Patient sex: M
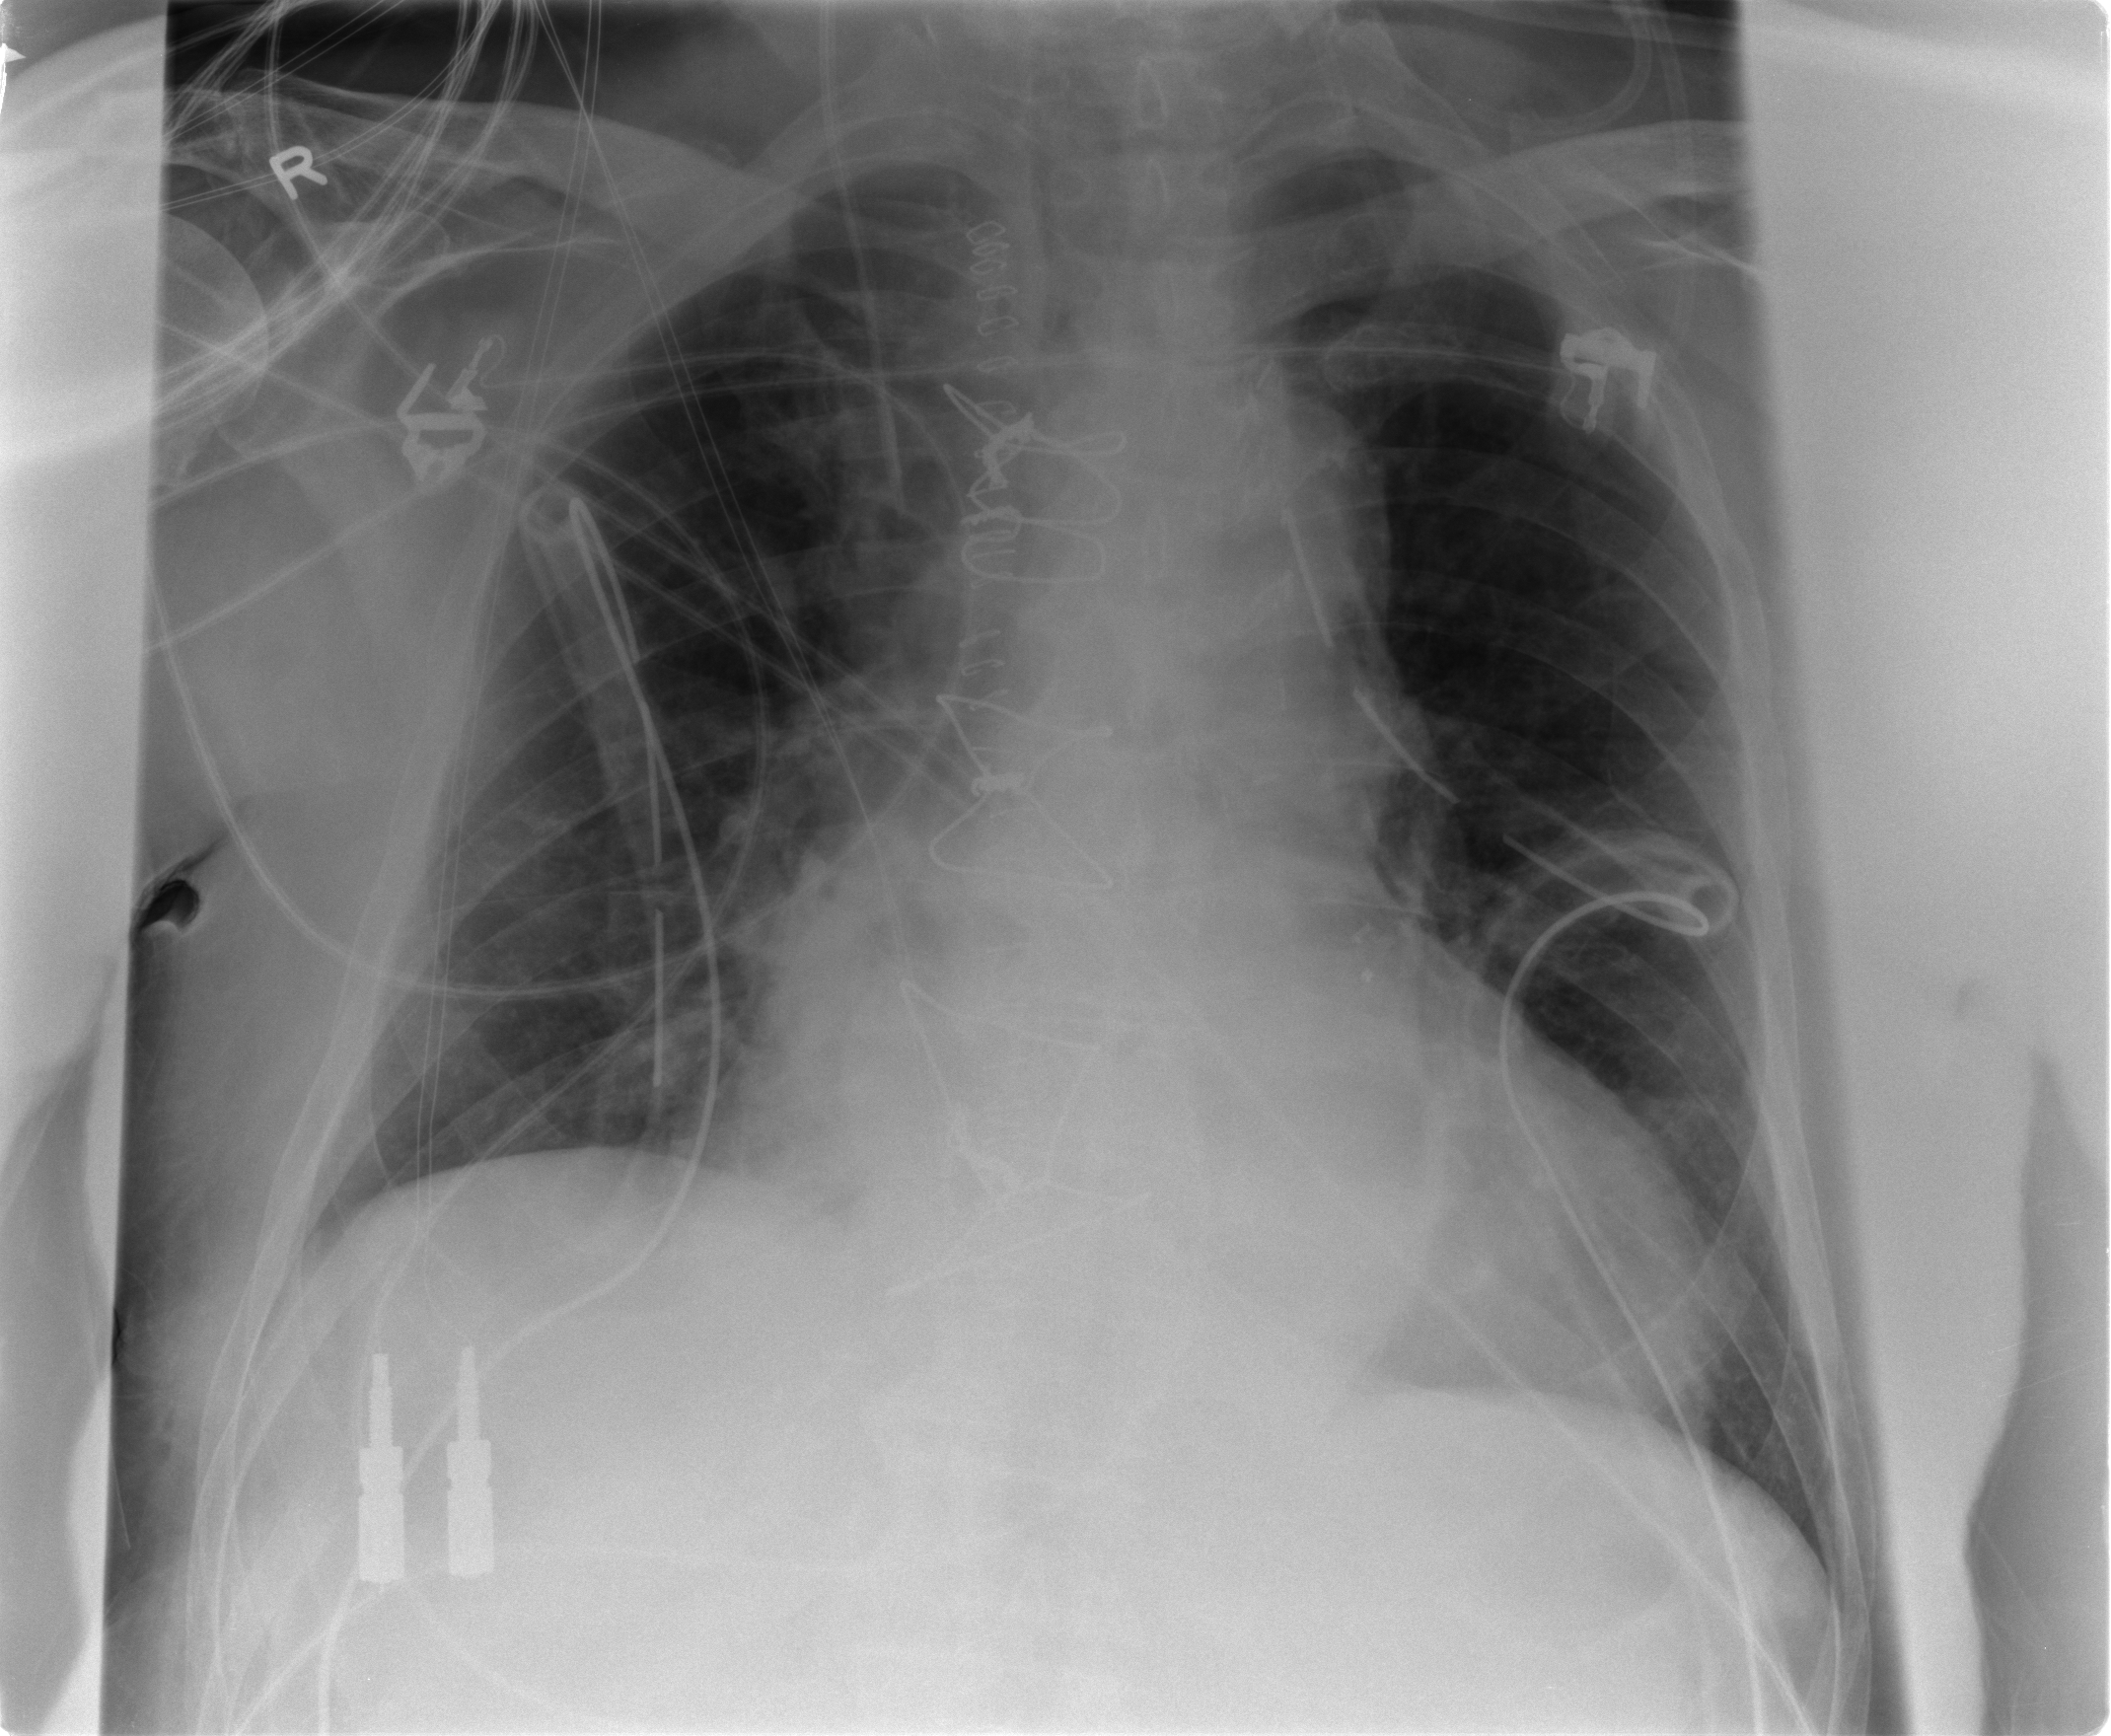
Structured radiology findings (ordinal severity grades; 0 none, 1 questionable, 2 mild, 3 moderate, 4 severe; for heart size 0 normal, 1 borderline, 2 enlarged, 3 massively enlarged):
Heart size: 2
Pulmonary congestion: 1
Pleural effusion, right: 0
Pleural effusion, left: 0
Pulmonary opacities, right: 2
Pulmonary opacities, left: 0
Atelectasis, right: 1
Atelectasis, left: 0